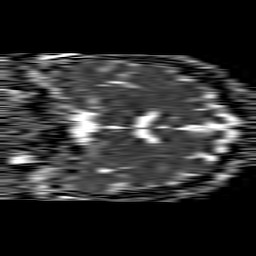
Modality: ADC
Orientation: coronal
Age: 52
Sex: female
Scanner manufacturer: philips
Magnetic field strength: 1.5 T
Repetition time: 4.6 s
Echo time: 0.09059 s